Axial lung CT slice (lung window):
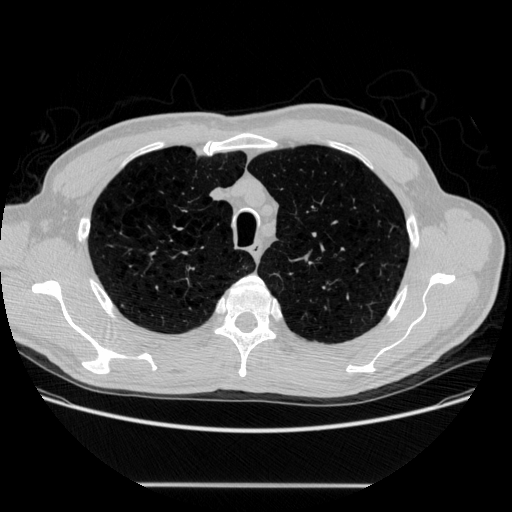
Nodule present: no